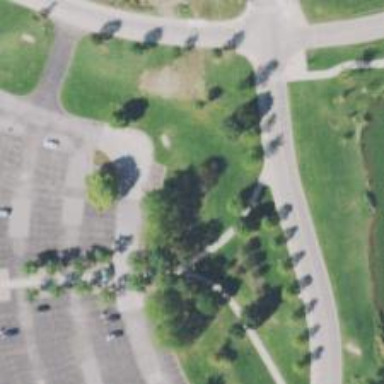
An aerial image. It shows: Disc golf tee area.